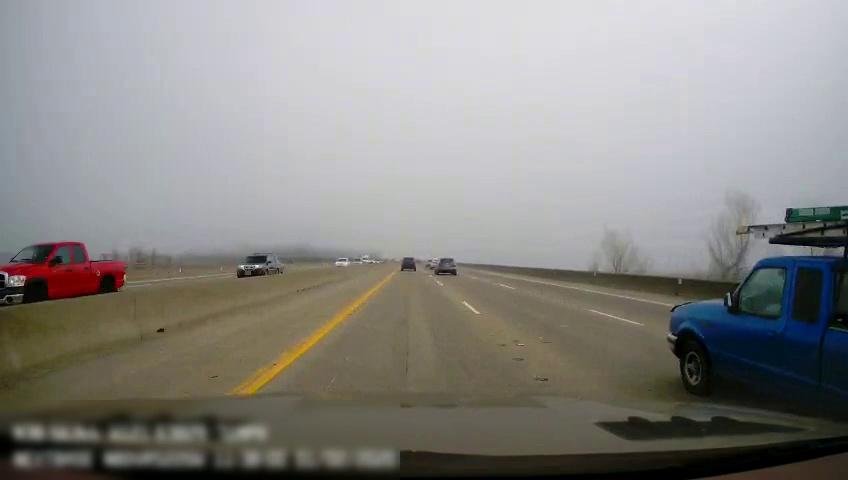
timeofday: Day
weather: Cloudy
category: Drivable Space
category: Drivable Space
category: Vehicles | Car
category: Vehicles | Truck
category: Vehicles | SUV
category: Vehicles | SUV
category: Vehicles | SUV
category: Vehicles | Truck
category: Vehicles | SUV
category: Lanes | Current Lane
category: Lanes | Current Lane
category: Lanes | Alternate Lane
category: Lanes | Alternate Lane
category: Lanes | Alternate Lane
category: Lanes | Opposite Lane
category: Lanes | Opposite Lane